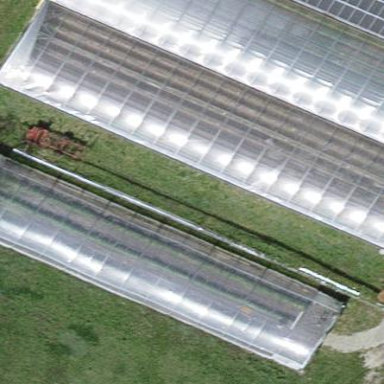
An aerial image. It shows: Greenhouse used for horticulture.